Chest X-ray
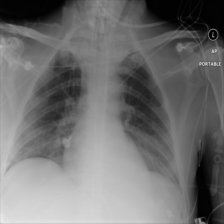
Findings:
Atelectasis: negative
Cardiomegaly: negative
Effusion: negative
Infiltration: negative
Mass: negative
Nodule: negative
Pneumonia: negative
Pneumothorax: negative
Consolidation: negative
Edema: negative
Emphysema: negative
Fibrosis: negative
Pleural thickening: negative
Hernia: negative